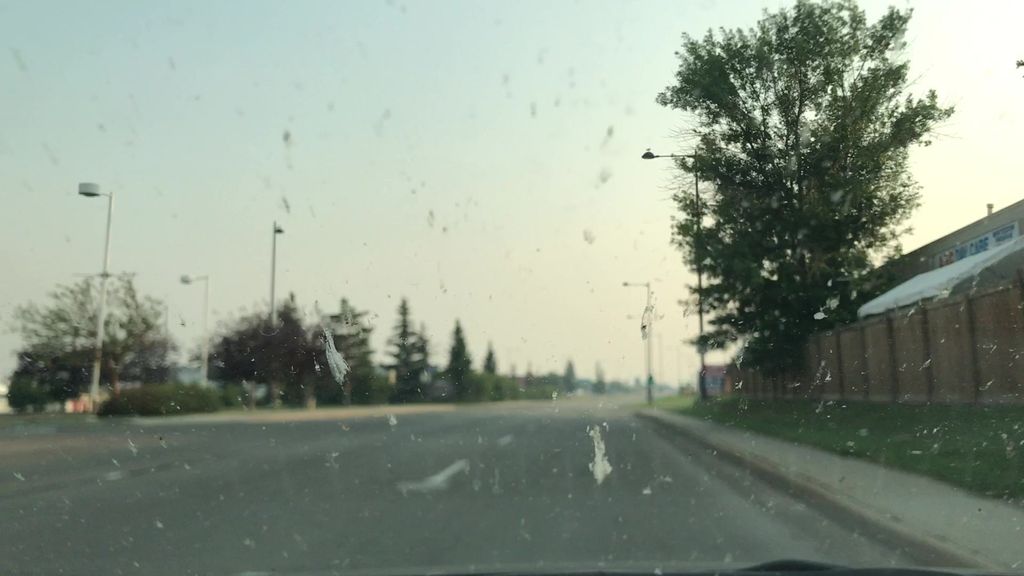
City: edmonton